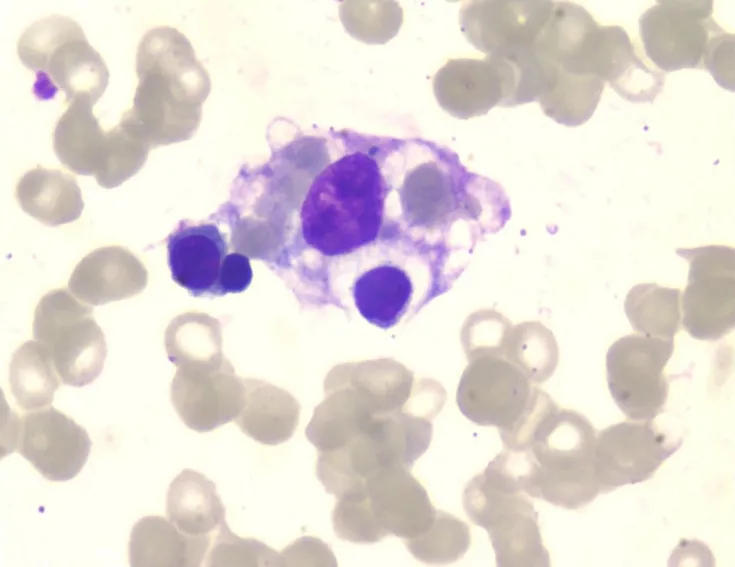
Bone marrow biopsy showing hemophagocytosis by histiocyte.
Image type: pathology (giemsa)